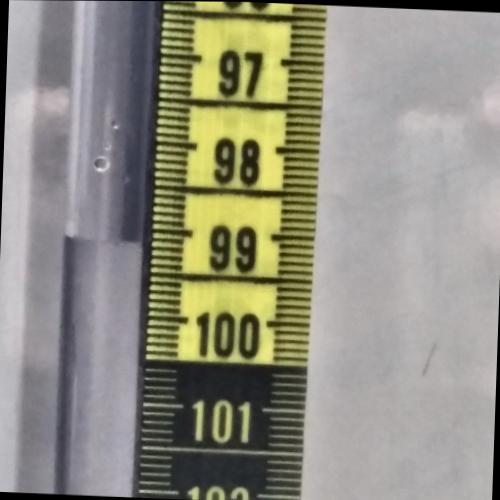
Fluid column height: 99.2 cm